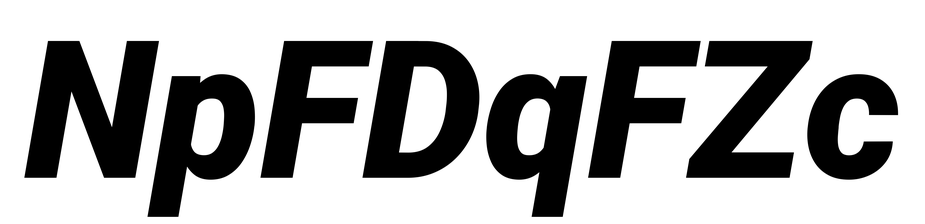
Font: Roboto-Italic_Black_Italic